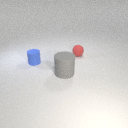
large gray rubber cylinder in front of small red rubber sphere